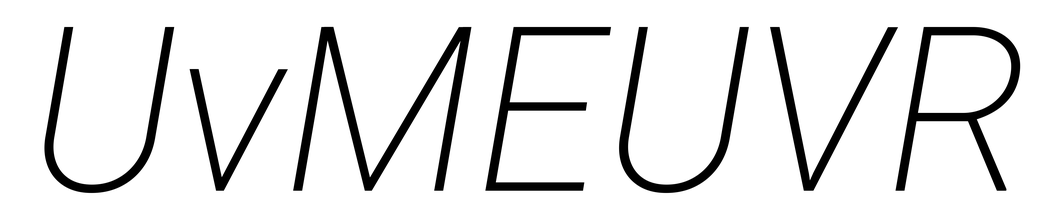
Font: Roboto-Italic_ExtraLight_Italic